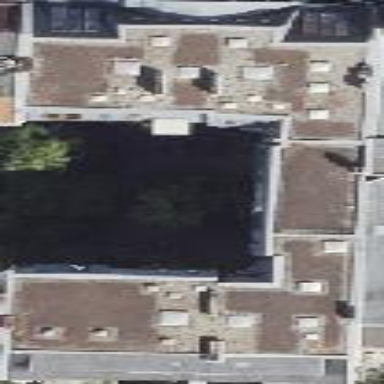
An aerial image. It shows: Apartment building with double saltbox roof shape.